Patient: sex F, age 68
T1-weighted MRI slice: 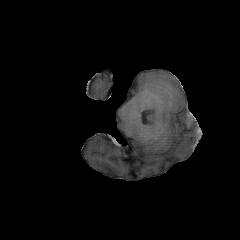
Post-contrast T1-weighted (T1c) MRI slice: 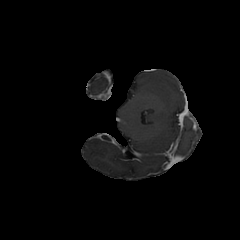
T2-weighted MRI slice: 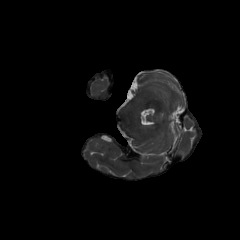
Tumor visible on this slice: no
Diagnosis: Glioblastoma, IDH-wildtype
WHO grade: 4